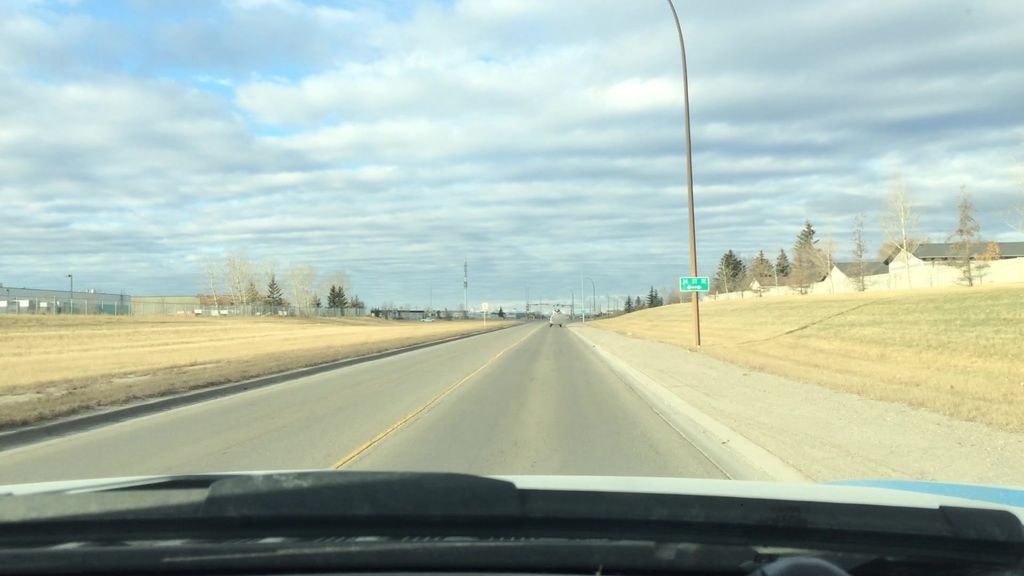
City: calgary